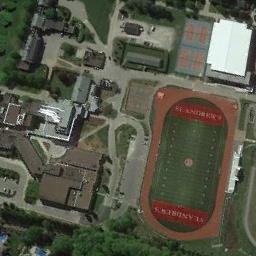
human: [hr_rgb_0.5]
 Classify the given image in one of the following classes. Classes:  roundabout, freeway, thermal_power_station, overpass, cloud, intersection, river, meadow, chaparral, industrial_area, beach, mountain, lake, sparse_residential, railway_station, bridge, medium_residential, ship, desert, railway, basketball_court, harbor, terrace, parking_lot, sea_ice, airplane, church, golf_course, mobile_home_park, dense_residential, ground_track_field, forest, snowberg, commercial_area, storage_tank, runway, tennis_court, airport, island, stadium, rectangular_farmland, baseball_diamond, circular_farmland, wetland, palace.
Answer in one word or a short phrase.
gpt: ground_track_field